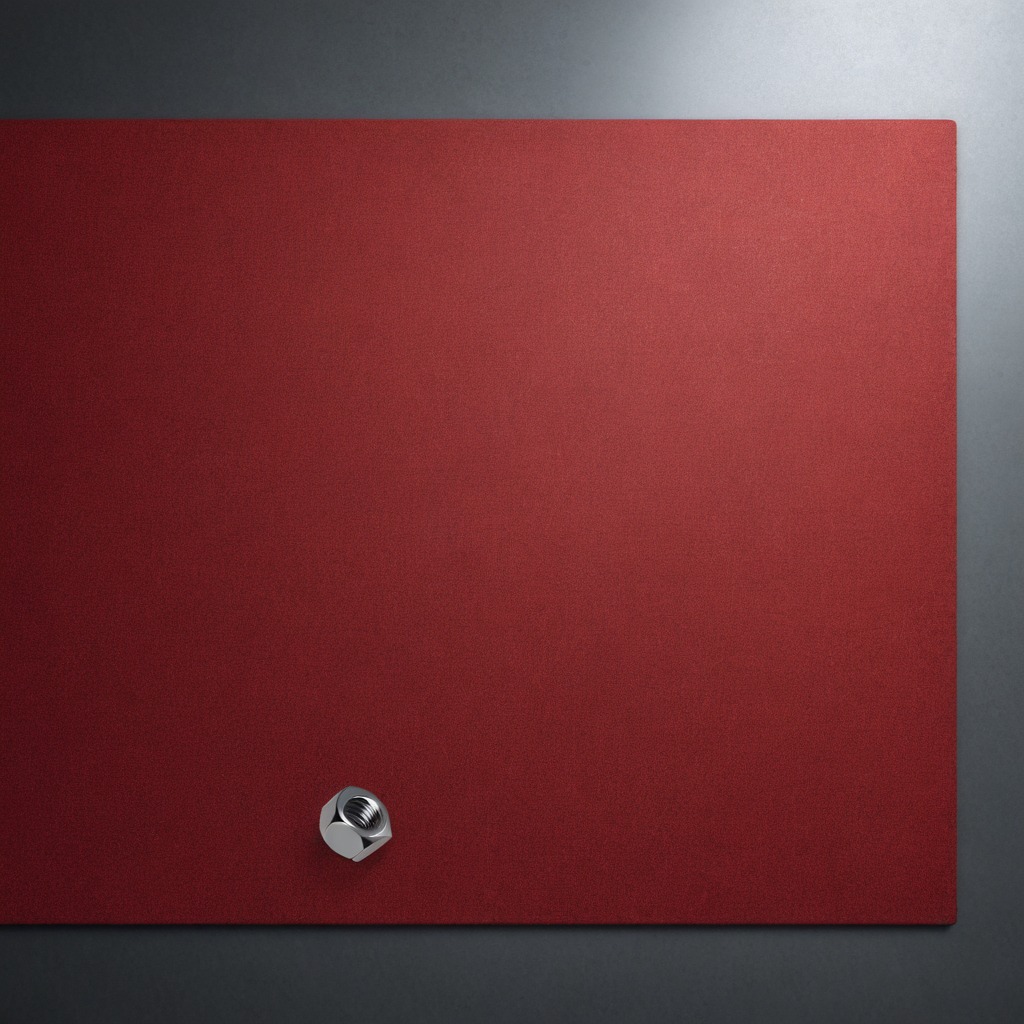
A metal nut is lying on a clean granite tabletop covered with a red rubber mat inside a workshop under bright overhead lighting crisp shadows high clarity worn but beneath the mat.